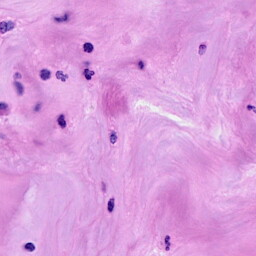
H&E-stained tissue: Breast